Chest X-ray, PA view. Patient: 40 years old, sex F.
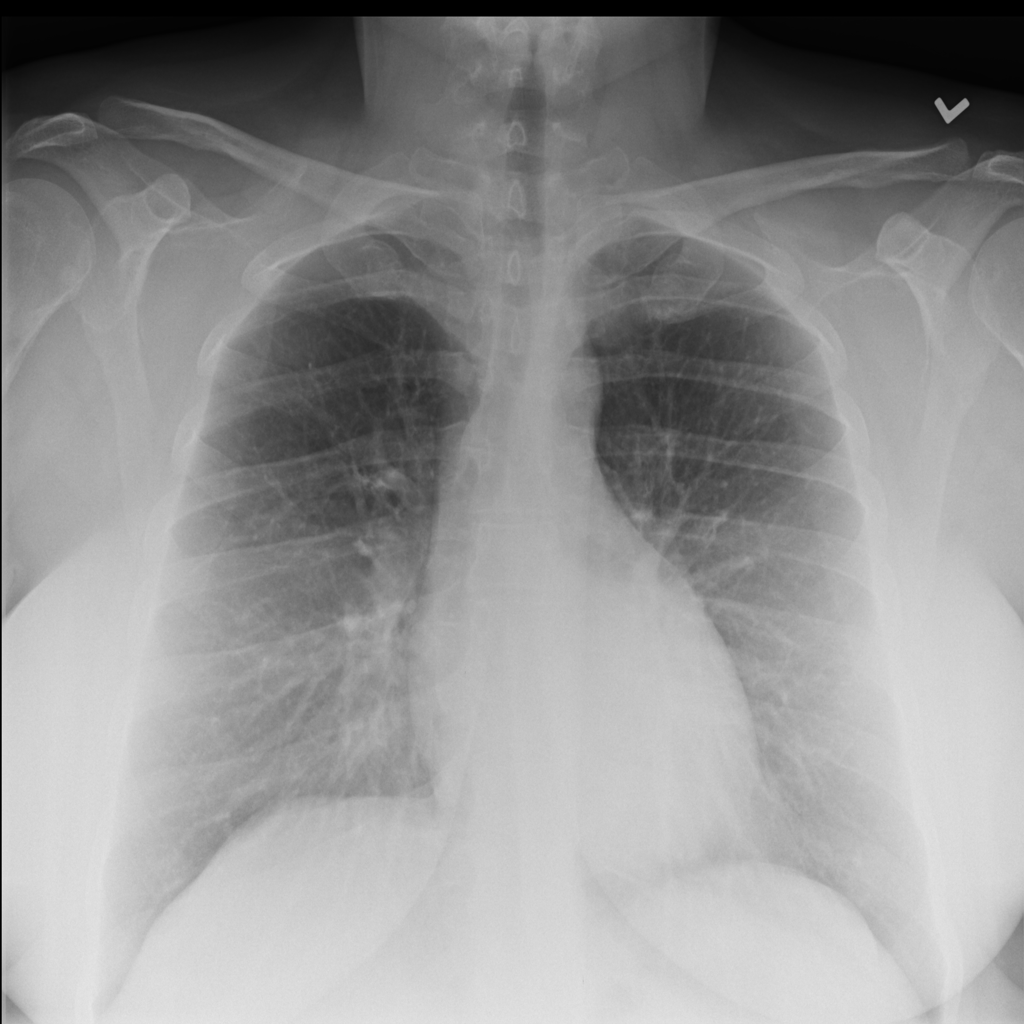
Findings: No Finding